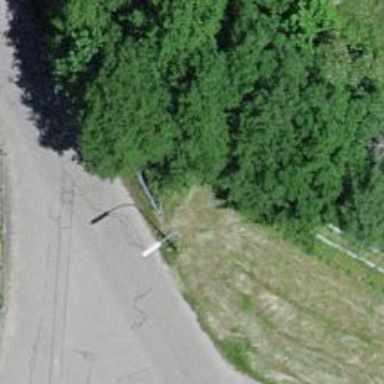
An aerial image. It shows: Street lamp serving as guidepost.